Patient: sex M, age 47
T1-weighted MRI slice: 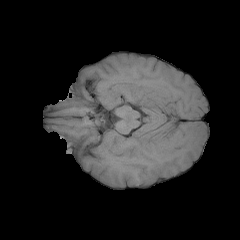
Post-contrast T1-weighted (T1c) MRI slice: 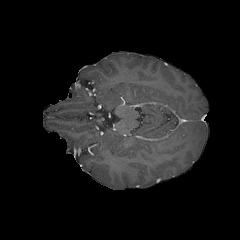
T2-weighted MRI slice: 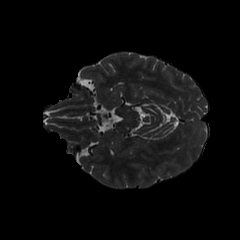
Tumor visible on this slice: no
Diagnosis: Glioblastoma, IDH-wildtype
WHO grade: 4